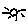
Label: sun